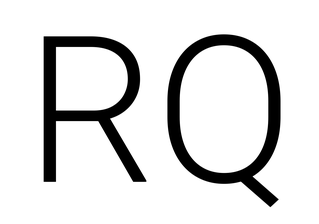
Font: Roboto_Light